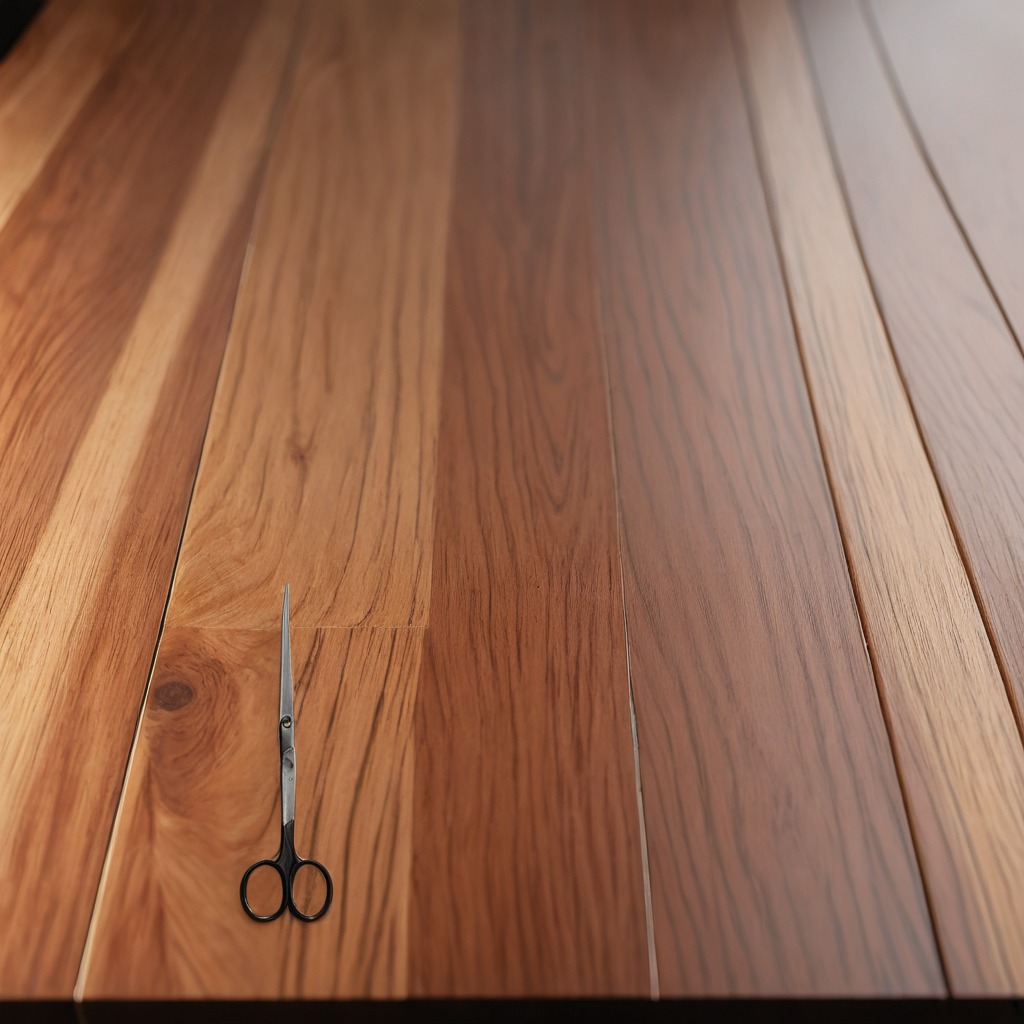
A scissor lies on the wooden table.